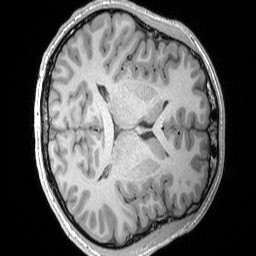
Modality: T1w
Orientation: axial
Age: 19
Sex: male
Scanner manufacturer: siemens
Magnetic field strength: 3 T
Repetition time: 1.9 s
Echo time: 0.00302 s